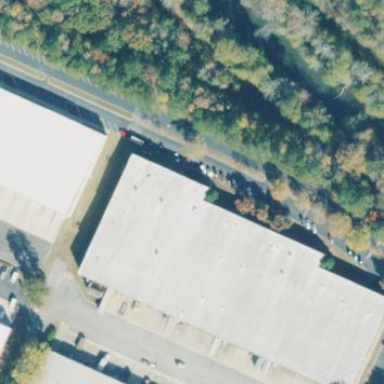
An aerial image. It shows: Warehouse.